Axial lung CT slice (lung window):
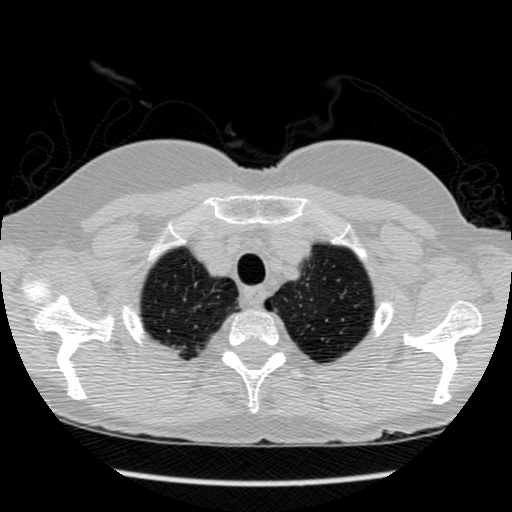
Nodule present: no